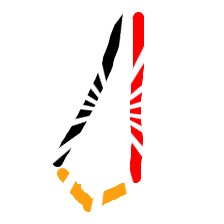
Shape: kite